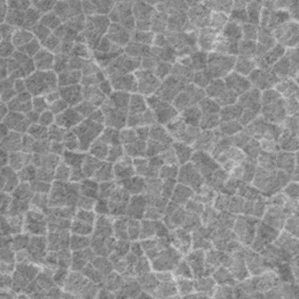
Label: frost